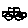
Label: car